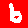
Digit: 6